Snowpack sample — Snodgrass Mountain, Crested Butte, Colorado (2/4/25, 12:06 PM MST)
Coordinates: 38.923, -106.968
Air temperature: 35 °F
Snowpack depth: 80 cm
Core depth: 10 cm
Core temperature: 32 °F
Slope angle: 14°, slope face: 78°
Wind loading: low
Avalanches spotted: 0
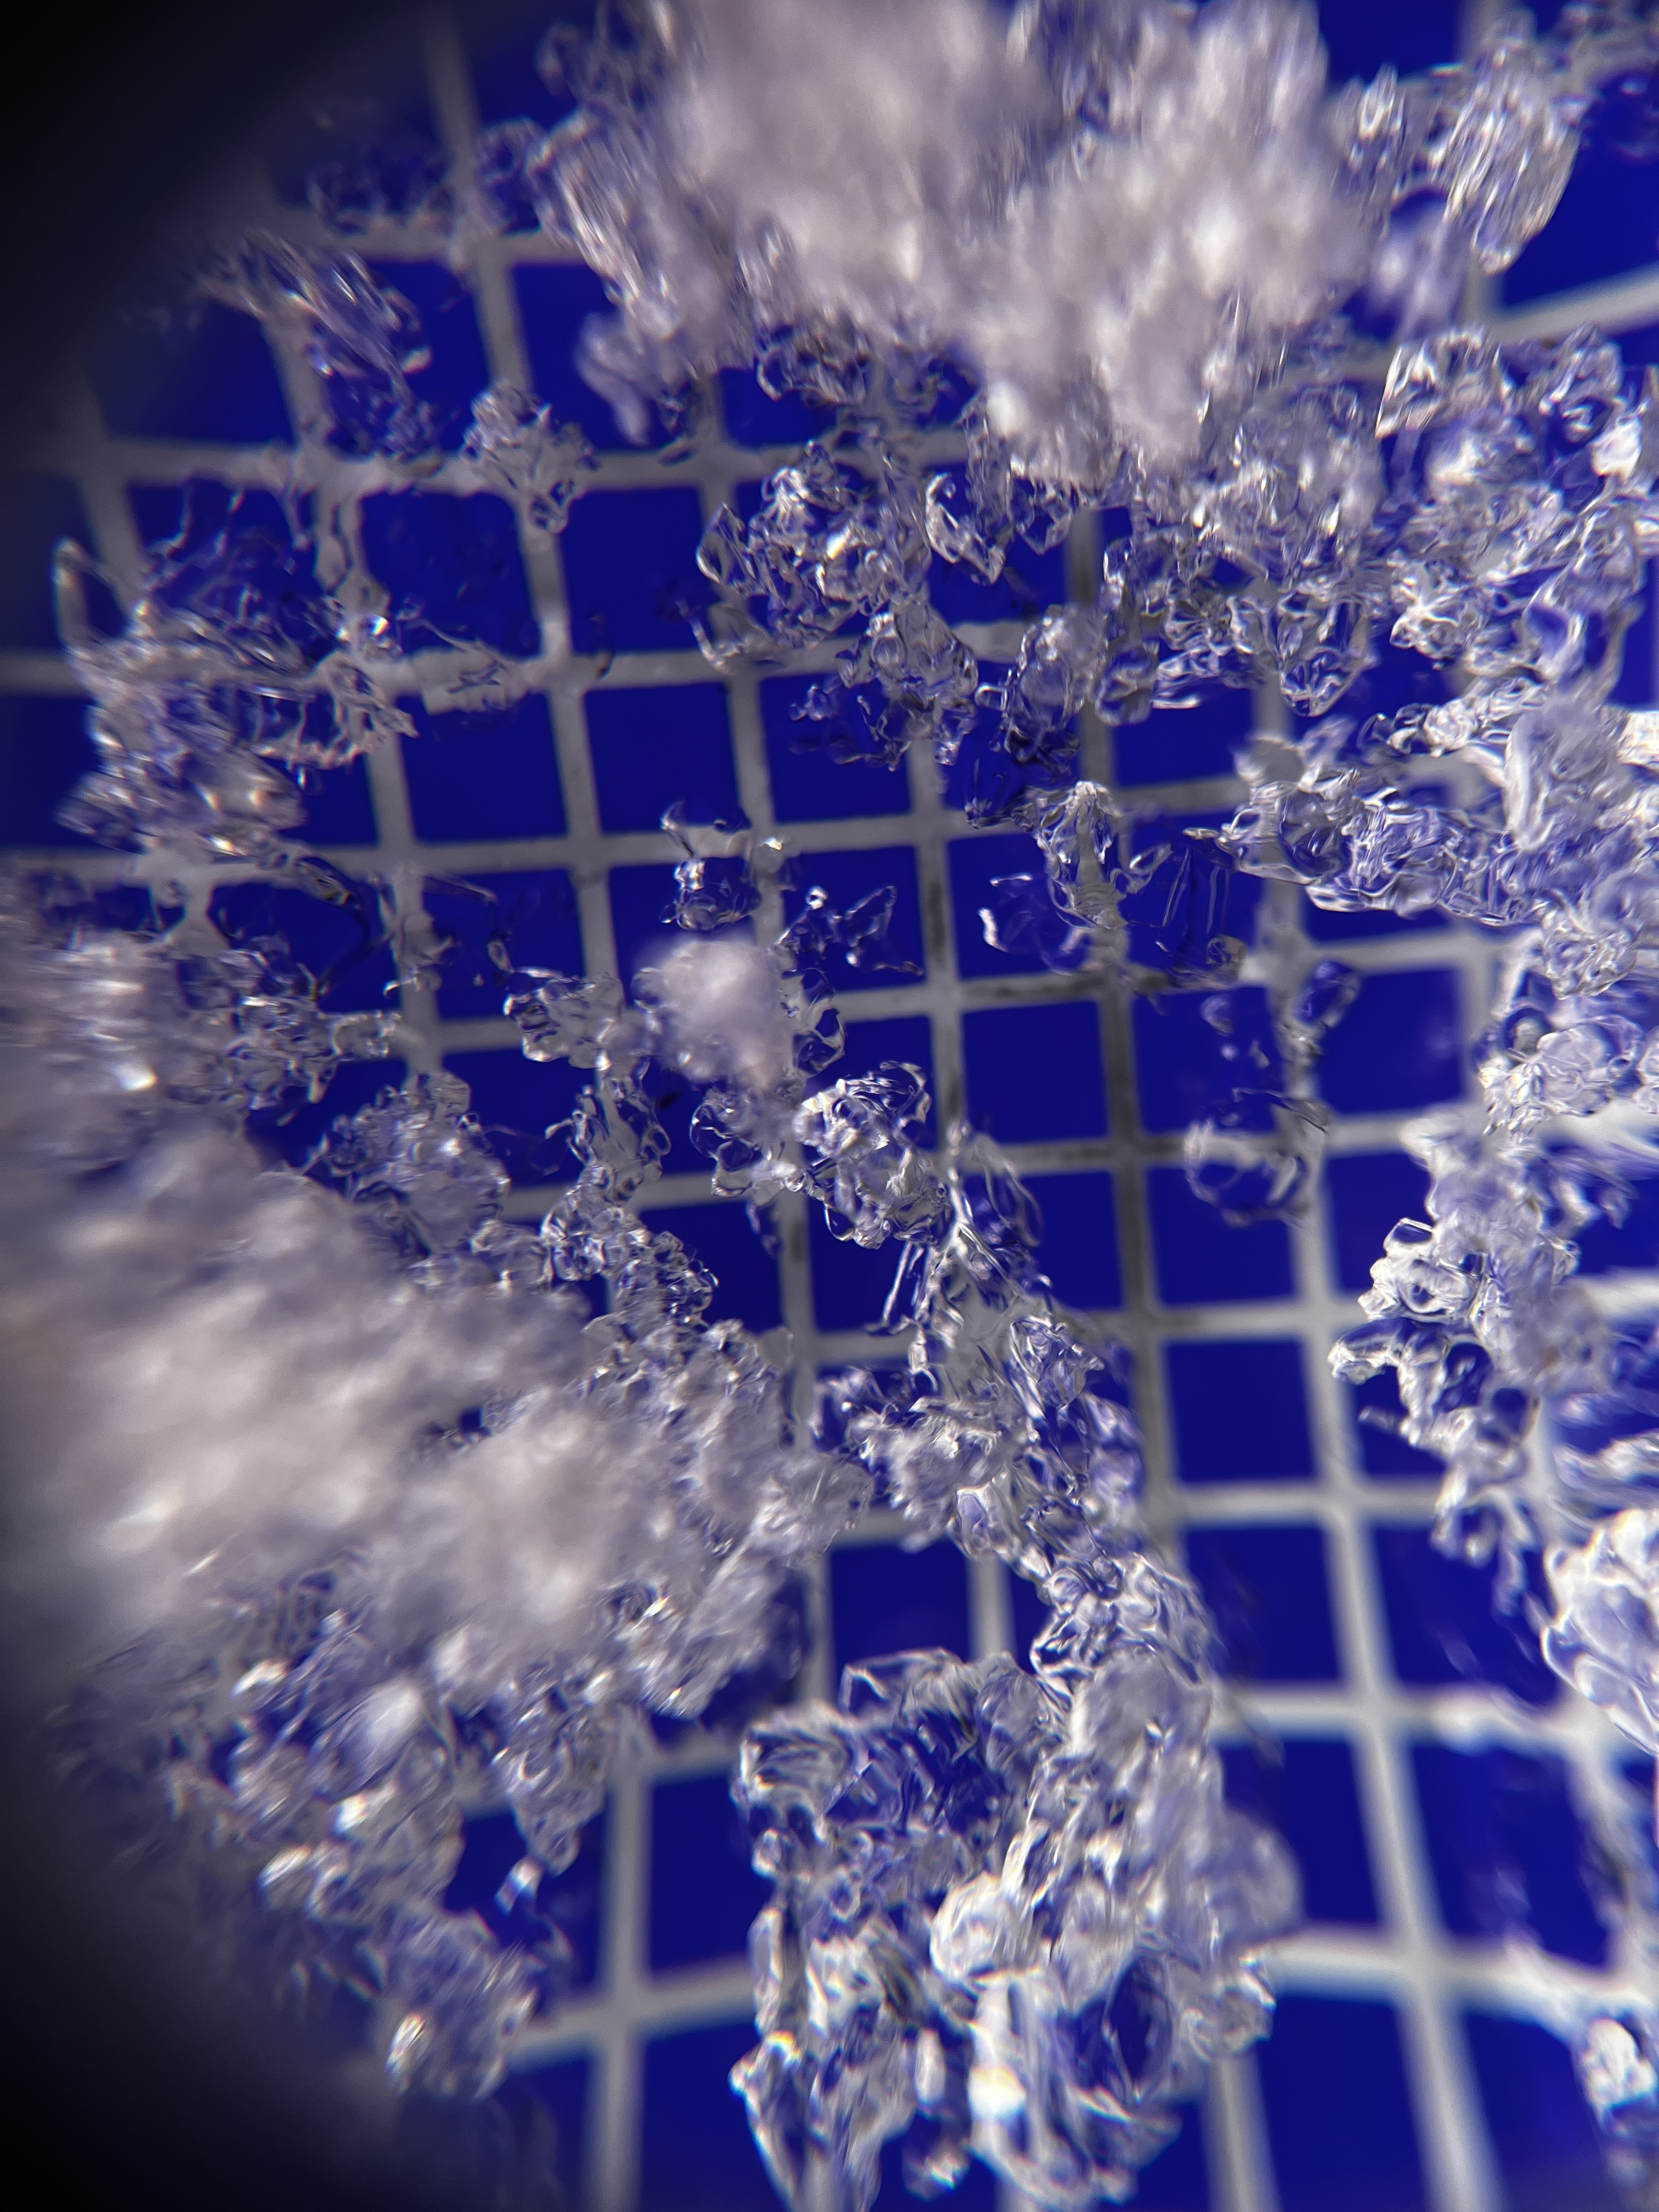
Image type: magnified_profile
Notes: No avalanches nearby, unusually warm weather for the last month reported by residents, Collected 25 yards from treeline